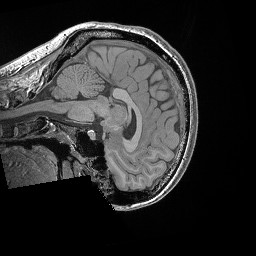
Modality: T1w
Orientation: sagittal
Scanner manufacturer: siemens
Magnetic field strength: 3 T
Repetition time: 0.02 s
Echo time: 0.00492 s